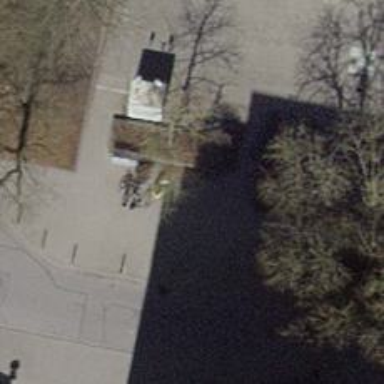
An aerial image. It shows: Street cabinet.